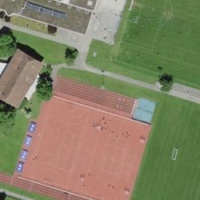
EUNIS habitat code: 55
Species observed at this site:
Cotinus coggygria